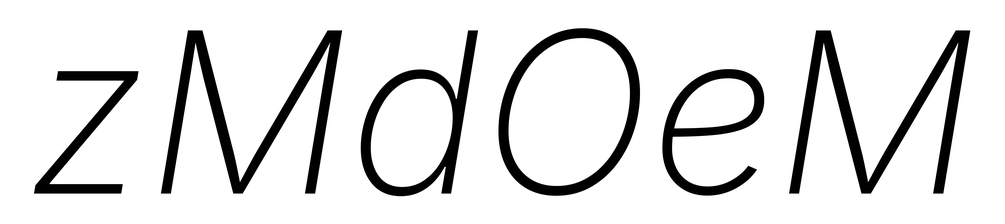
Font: Inter-Italic_ExtraLight_Italic